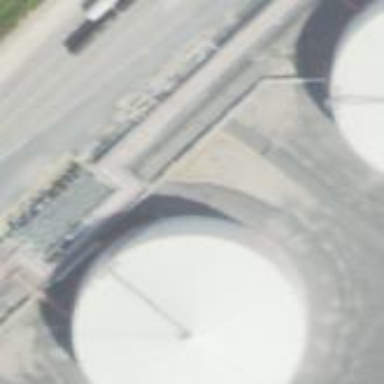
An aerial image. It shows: Storage tank created as man-made structure.